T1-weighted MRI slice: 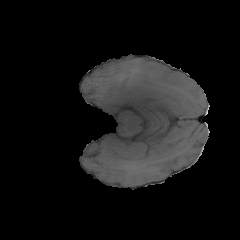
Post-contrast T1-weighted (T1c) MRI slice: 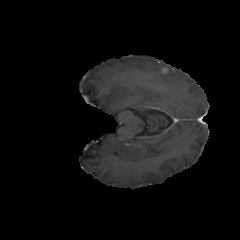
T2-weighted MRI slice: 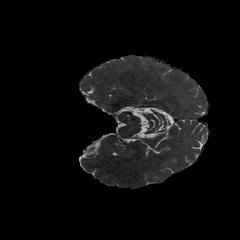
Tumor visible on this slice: yes